Field crop: maize
Growth stage: 2
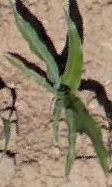
Species: maize